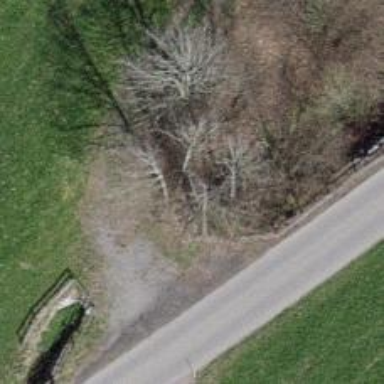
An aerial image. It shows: Culvert tunnel.